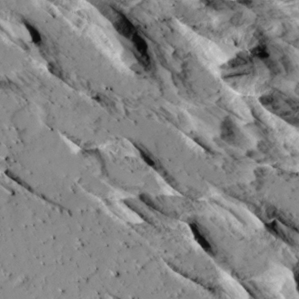
Label: non_frost